Field crop: maize
Growth stage: 2
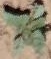
Species: datura